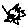
Label: sun